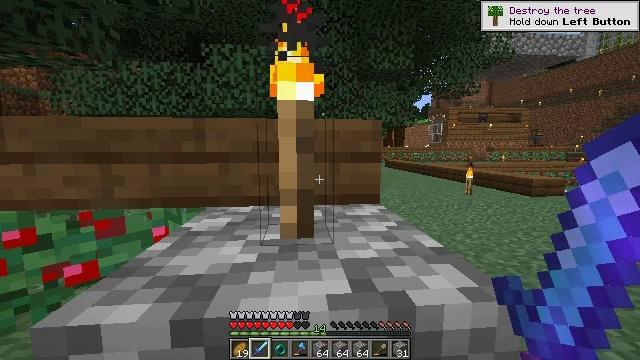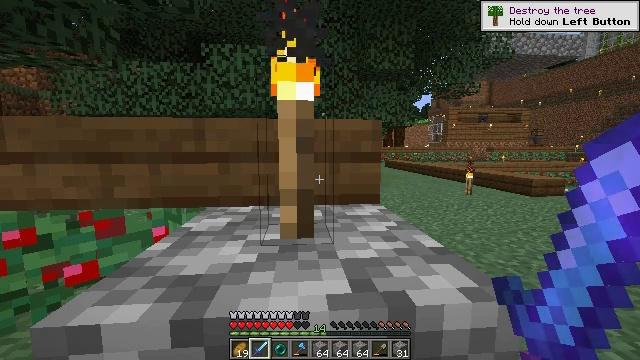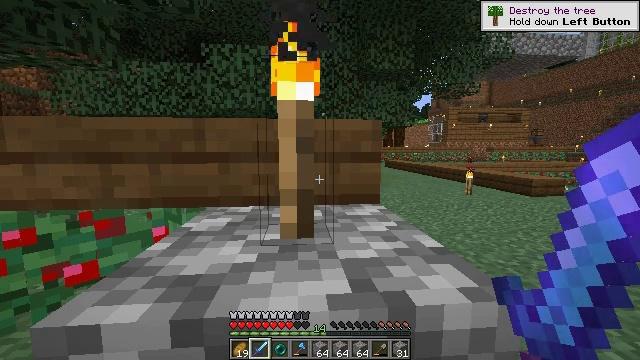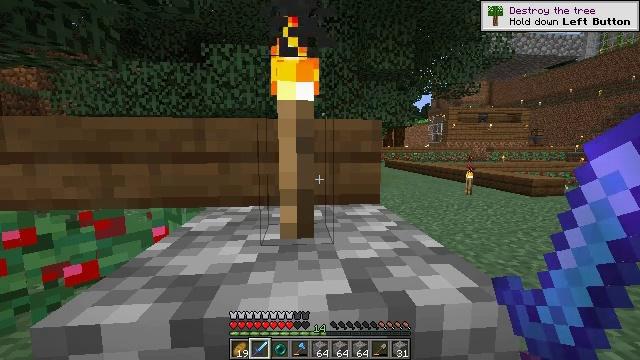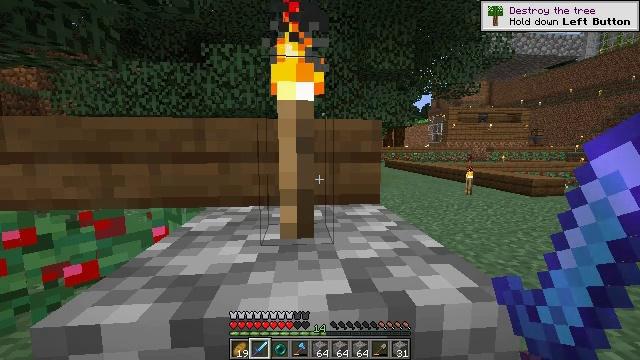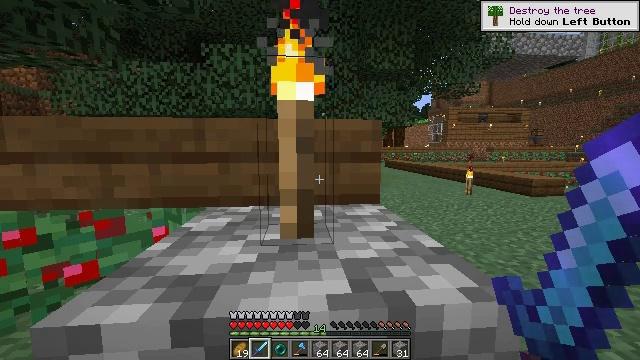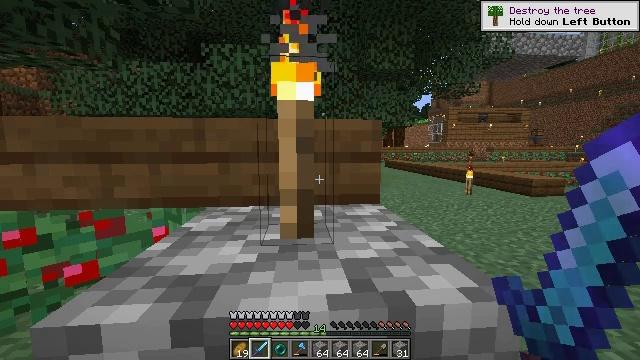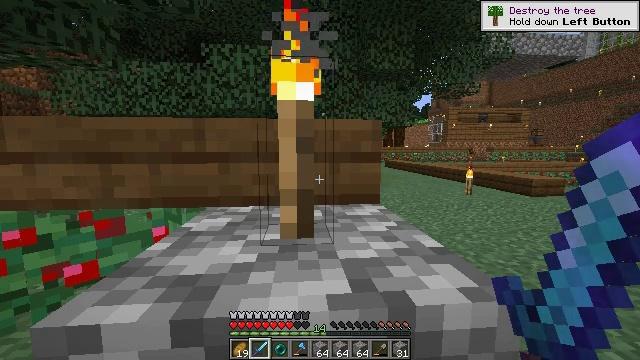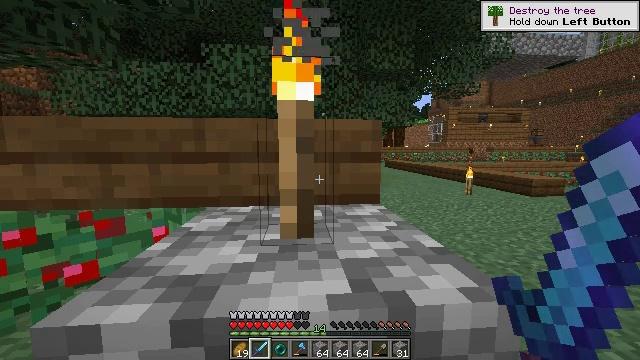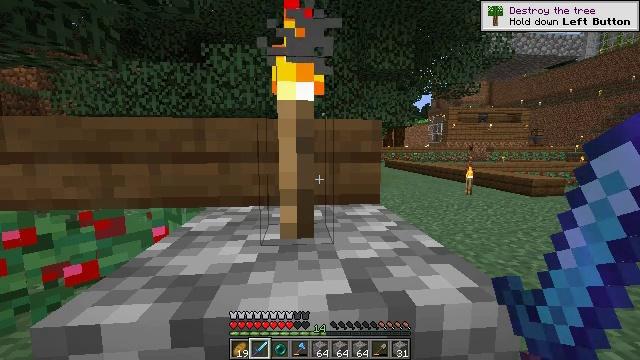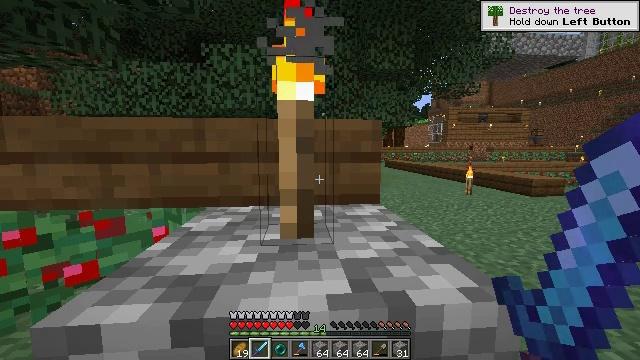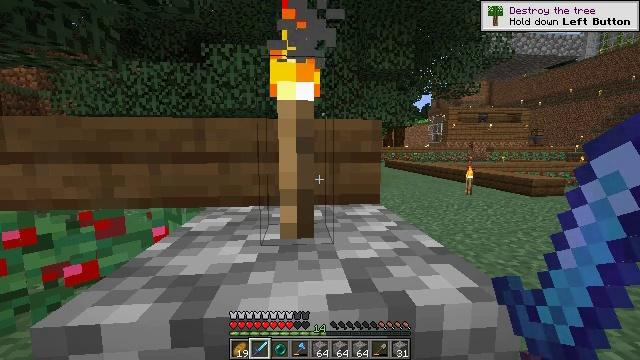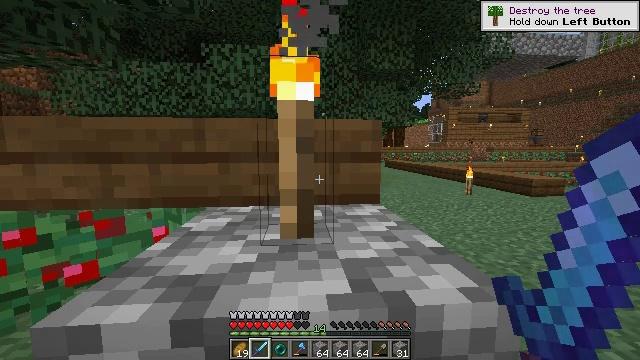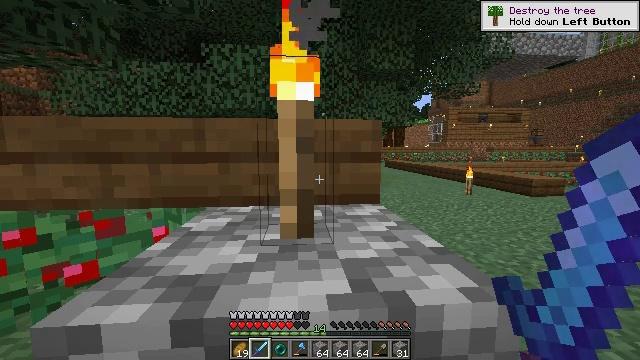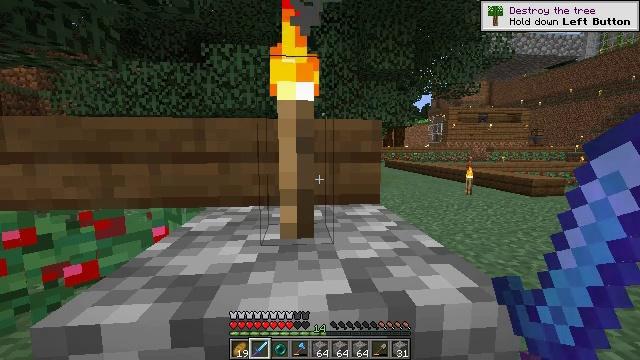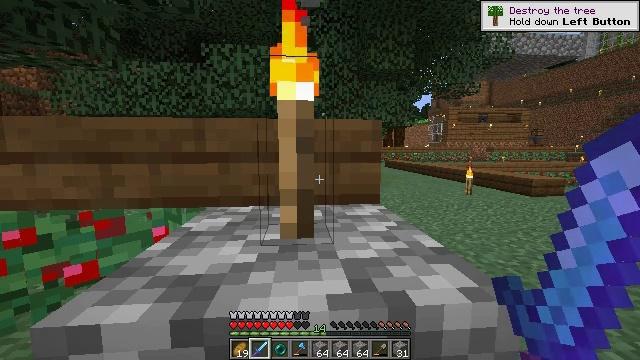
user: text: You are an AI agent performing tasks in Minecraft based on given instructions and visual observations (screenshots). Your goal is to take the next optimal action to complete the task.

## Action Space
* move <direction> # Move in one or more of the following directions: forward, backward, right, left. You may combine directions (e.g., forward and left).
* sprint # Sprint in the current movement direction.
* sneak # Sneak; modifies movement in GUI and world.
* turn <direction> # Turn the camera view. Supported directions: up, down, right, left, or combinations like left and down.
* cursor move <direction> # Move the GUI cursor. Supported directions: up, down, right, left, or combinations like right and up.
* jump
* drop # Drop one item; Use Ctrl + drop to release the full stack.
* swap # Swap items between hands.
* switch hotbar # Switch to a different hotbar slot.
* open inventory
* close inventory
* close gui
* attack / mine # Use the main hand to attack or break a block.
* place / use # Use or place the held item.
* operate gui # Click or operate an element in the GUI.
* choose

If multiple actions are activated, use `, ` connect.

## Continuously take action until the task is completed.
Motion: motion action
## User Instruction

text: Break the torch to collect it.
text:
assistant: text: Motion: no_op
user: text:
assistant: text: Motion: no_op
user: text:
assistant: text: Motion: no_op
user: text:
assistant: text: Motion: no_op
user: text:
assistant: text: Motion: no_op
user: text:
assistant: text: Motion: no_op
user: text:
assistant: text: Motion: no_op
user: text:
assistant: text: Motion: no_op
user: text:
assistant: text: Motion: no_op
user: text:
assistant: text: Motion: no_op
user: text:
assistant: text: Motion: no_op
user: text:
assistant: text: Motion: no_op
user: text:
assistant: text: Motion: no_op
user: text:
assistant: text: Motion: no_op
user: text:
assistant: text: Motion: no_op
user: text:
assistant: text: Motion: no_op
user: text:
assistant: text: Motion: no_op
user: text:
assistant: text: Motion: no_op
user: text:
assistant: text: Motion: turn left
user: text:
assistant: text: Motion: no_op
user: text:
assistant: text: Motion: no_op
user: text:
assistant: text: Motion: no_op
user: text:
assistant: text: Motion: no_op
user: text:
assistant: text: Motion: no_op
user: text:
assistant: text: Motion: no_op
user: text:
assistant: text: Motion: no_op
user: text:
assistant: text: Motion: no_op
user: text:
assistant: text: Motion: no_op
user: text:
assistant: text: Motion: no_op
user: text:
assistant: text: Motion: no_op